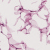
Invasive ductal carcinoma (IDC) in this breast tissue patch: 0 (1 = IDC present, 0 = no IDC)